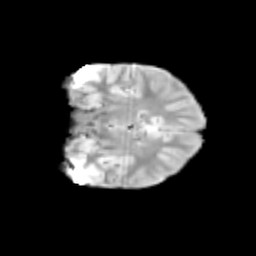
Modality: T2w
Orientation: coronal
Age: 12
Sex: female
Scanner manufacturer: siemens
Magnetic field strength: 3 T
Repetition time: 3.8 s
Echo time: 0.07 s